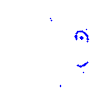
Particle: proton